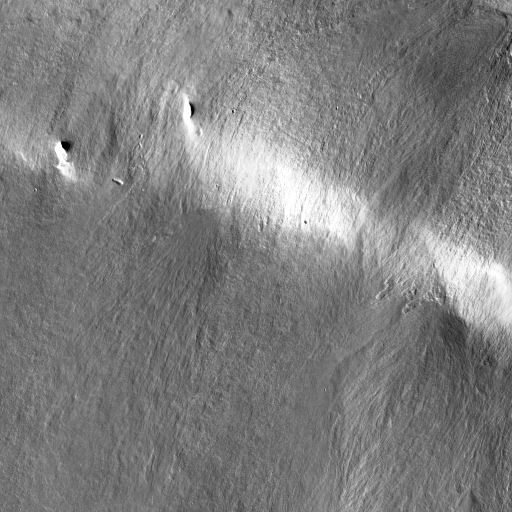
Crater classes present: Background, Other